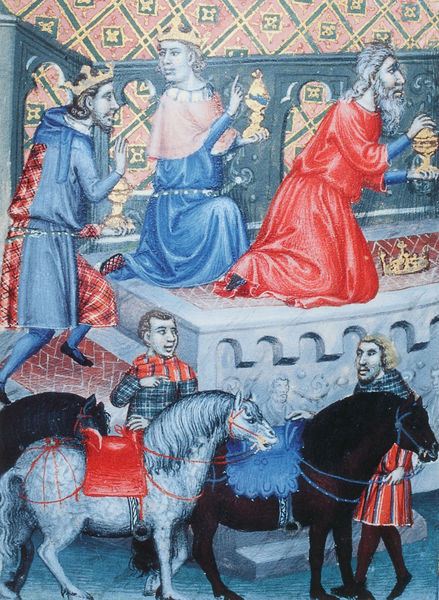
Titel: Stundenbuch des Alfons von Aragon; Alfons der Großmütige
Künstler: Lleonard Crespí
Institution: London, British Library (BL)
Schlagwörter: blau, flügel, gemälde, umhang, gelb, menschen, männer, rot, tiere, muster, teppich, wand, gewand, gold, kelch, mantel, decke, gotik, krone, pferd, pferde, pony, sattel, kaiser, könig, geländer, stufen, knie, religion, knien, geschenk, altar, ponys, mittelalter, knieen, weihrauch, könige, kelche, kronen, retabel, geschenke, niederknien, gaben, myrrhe, drei könige, heilige drei könige, sättel, darreichung, heiligen drei könige, geschneke, bphne, königer